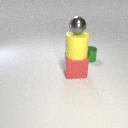
large red rubber cube to the left of small green metal cylinder